Interaction volume radius: 10 \u00c5
Interaction volume height: 50 \u00c5
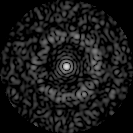
Disorder parameter: 0.8383